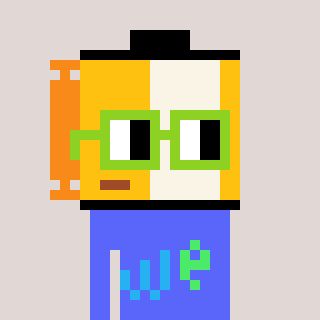
a pixel art character with square light green glasses, a film roll-shaped head and a purple-colored body on a warm background